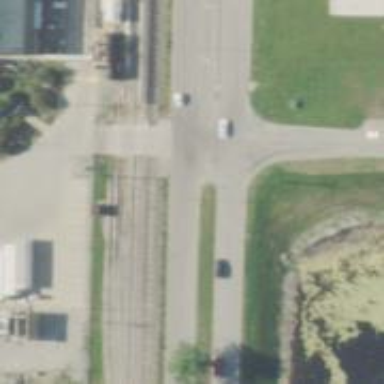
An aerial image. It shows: Level crossing along the railway.